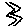
Label: zigzag